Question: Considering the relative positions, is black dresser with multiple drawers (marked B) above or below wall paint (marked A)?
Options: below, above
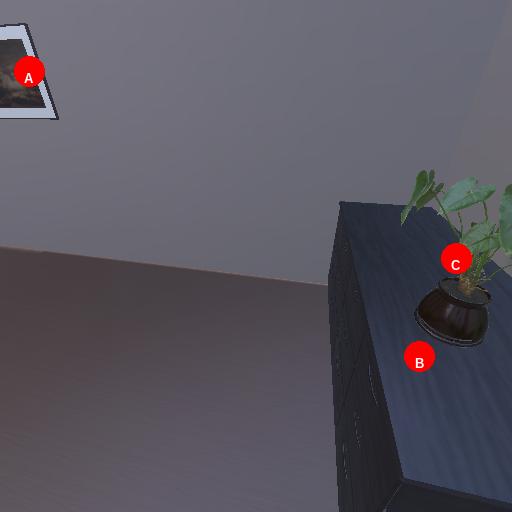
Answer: below